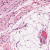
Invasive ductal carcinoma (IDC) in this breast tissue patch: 0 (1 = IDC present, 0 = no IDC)